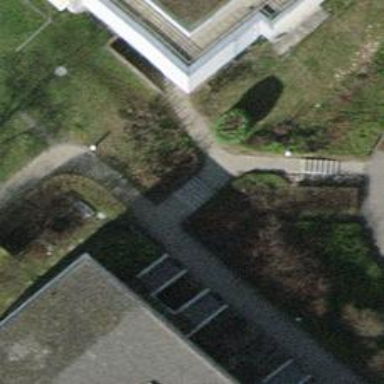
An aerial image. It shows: Road with steps.